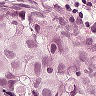
Metastatic tissue present: yes